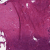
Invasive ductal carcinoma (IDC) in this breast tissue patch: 0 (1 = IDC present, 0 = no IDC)